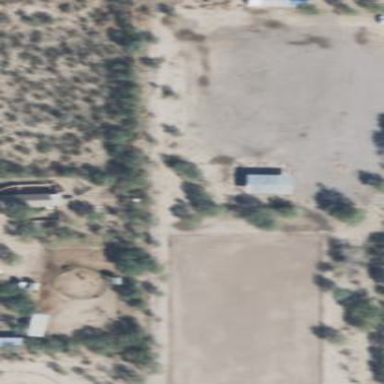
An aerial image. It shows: Unpaved equestrian pitch for leisureland.